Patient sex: F
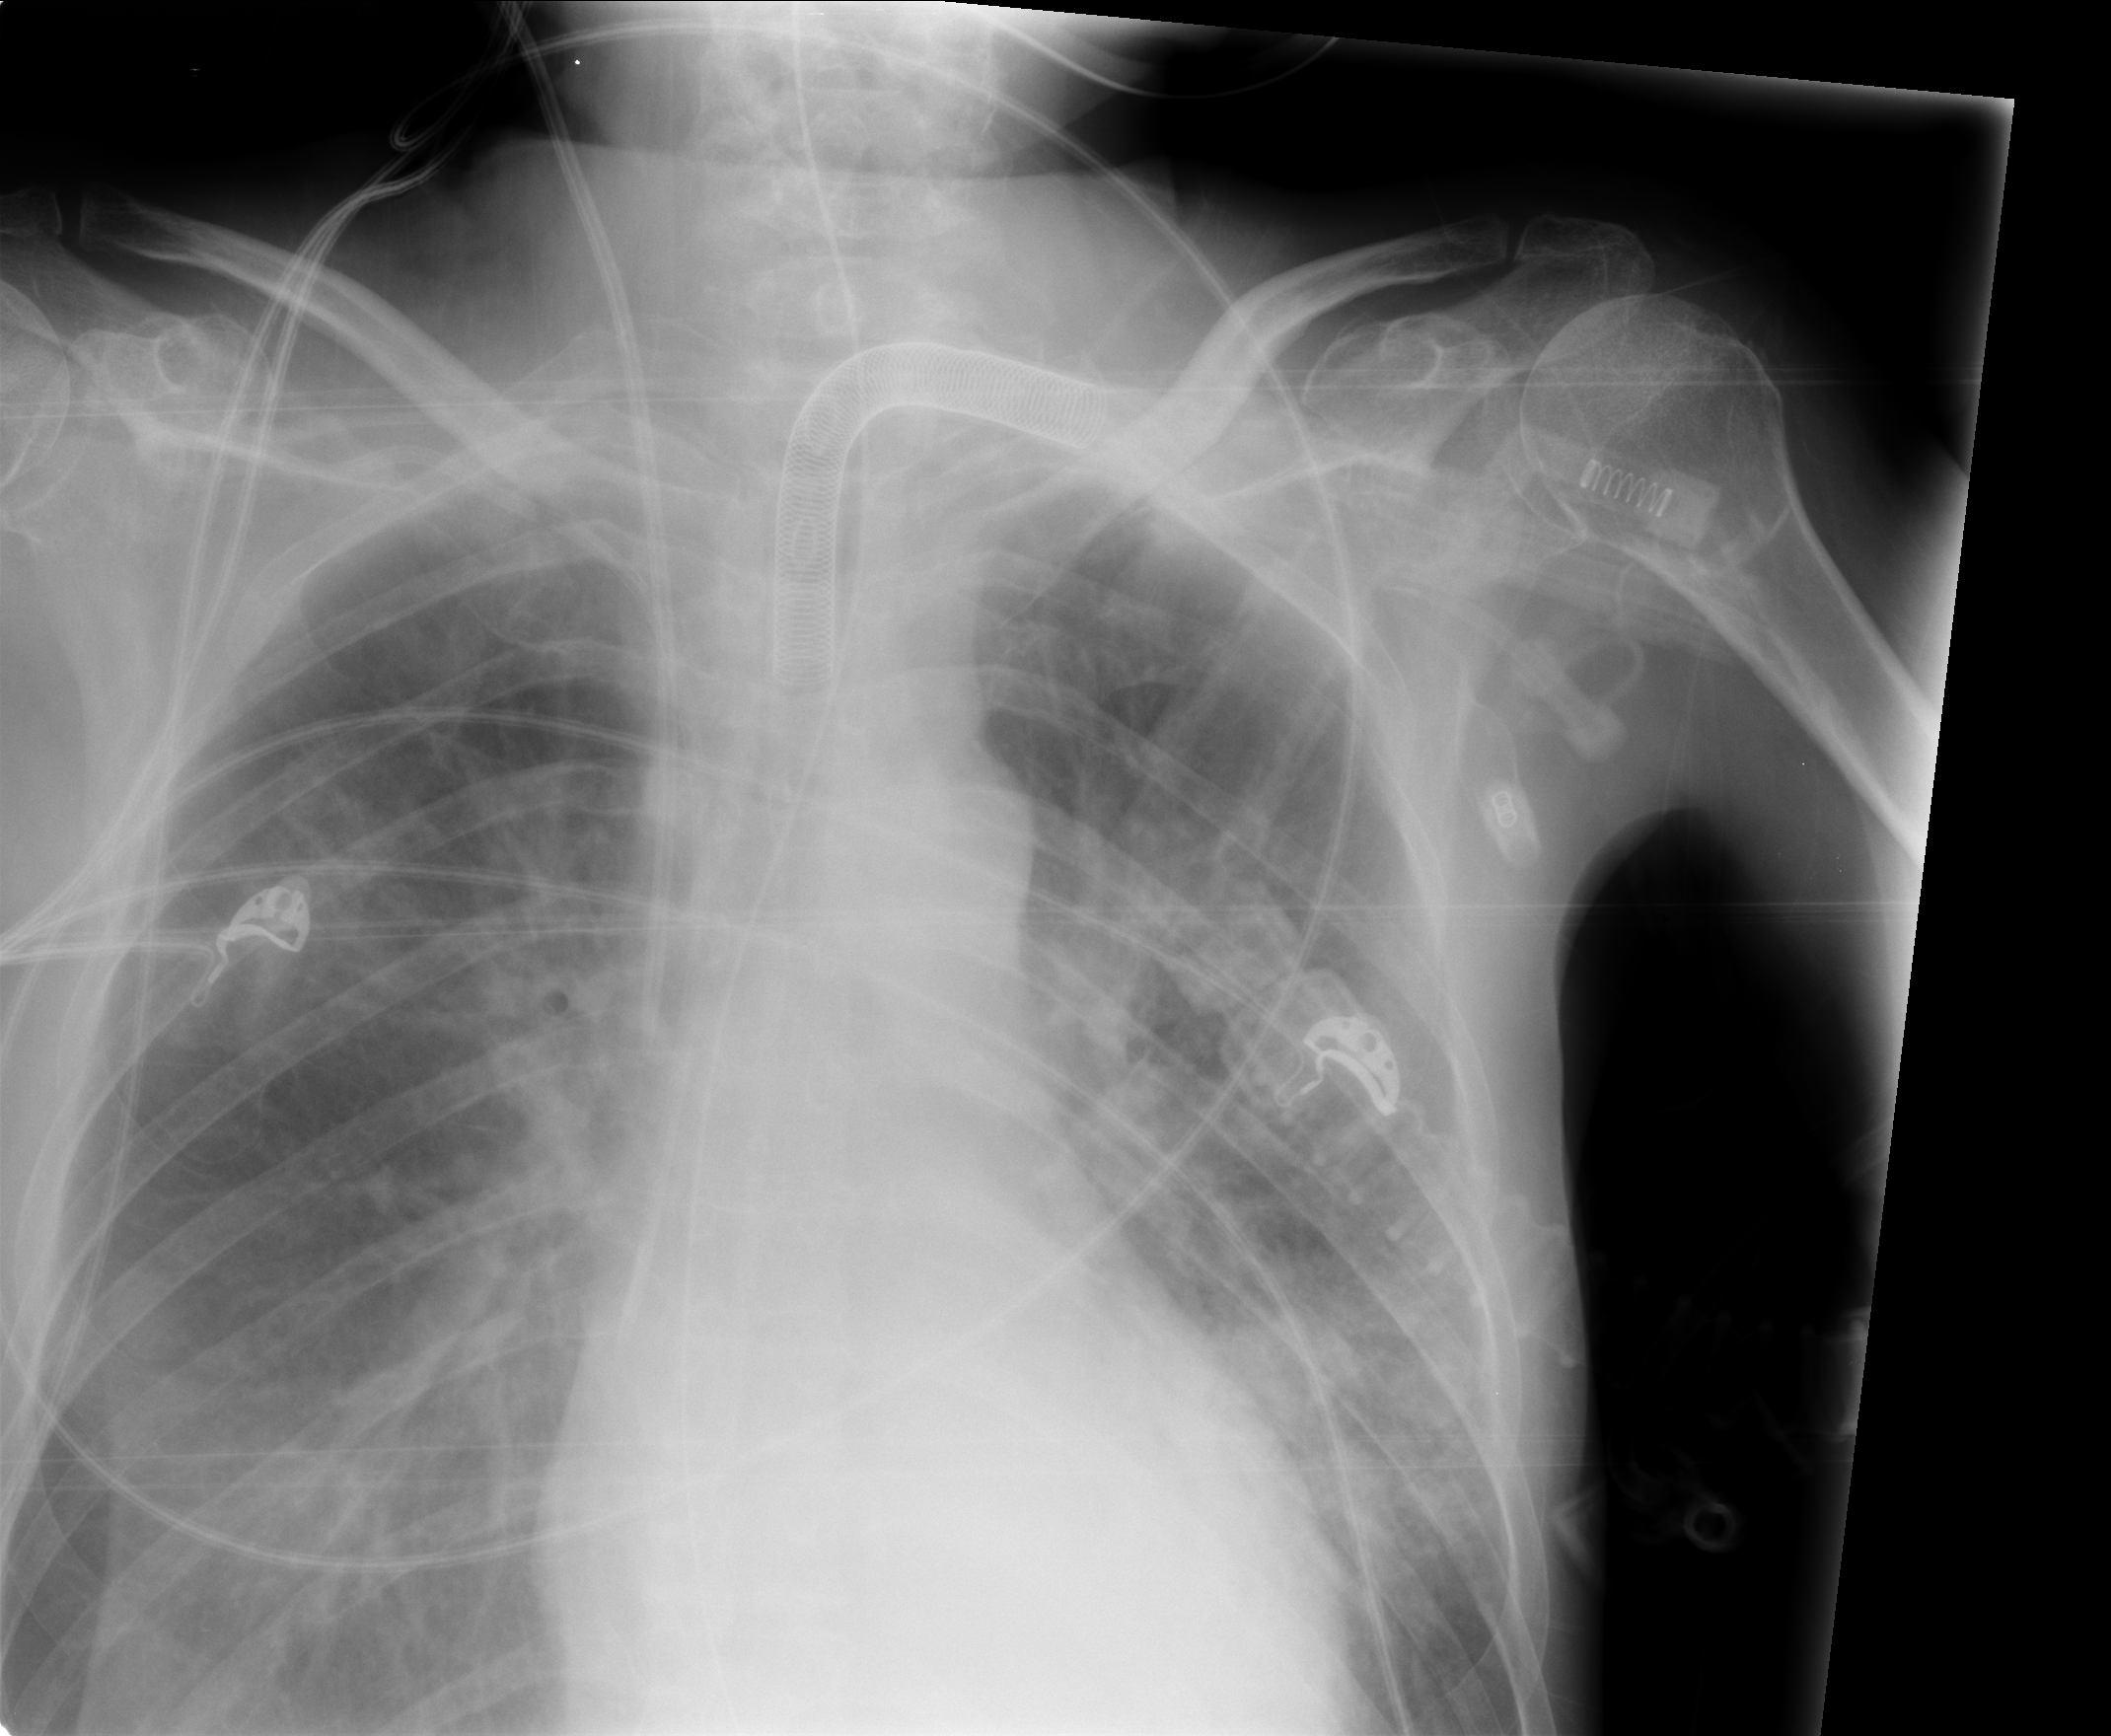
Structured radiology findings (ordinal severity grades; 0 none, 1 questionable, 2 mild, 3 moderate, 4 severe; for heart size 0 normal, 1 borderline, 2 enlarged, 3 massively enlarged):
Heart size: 0
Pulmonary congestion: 2
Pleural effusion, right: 0
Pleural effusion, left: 0
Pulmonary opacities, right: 2
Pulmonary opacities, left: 3
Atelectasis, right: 2
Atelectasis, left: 2